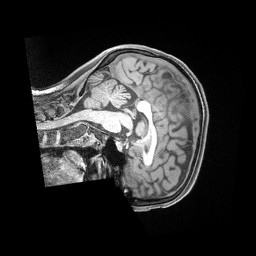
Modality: T1w
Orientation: sagittal
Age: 37
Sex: female
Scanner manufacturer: siemens
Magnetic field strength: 3 T
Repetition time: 2 s
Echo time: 0.00211 s